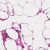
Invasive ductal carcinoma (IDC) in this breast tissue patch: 0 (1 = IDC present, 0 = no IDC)